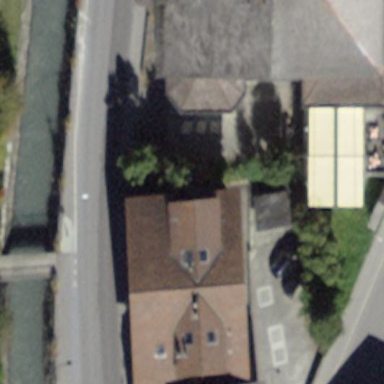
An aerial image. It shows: Building.